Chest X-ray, AP view. Patient: 34 years old, sex F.
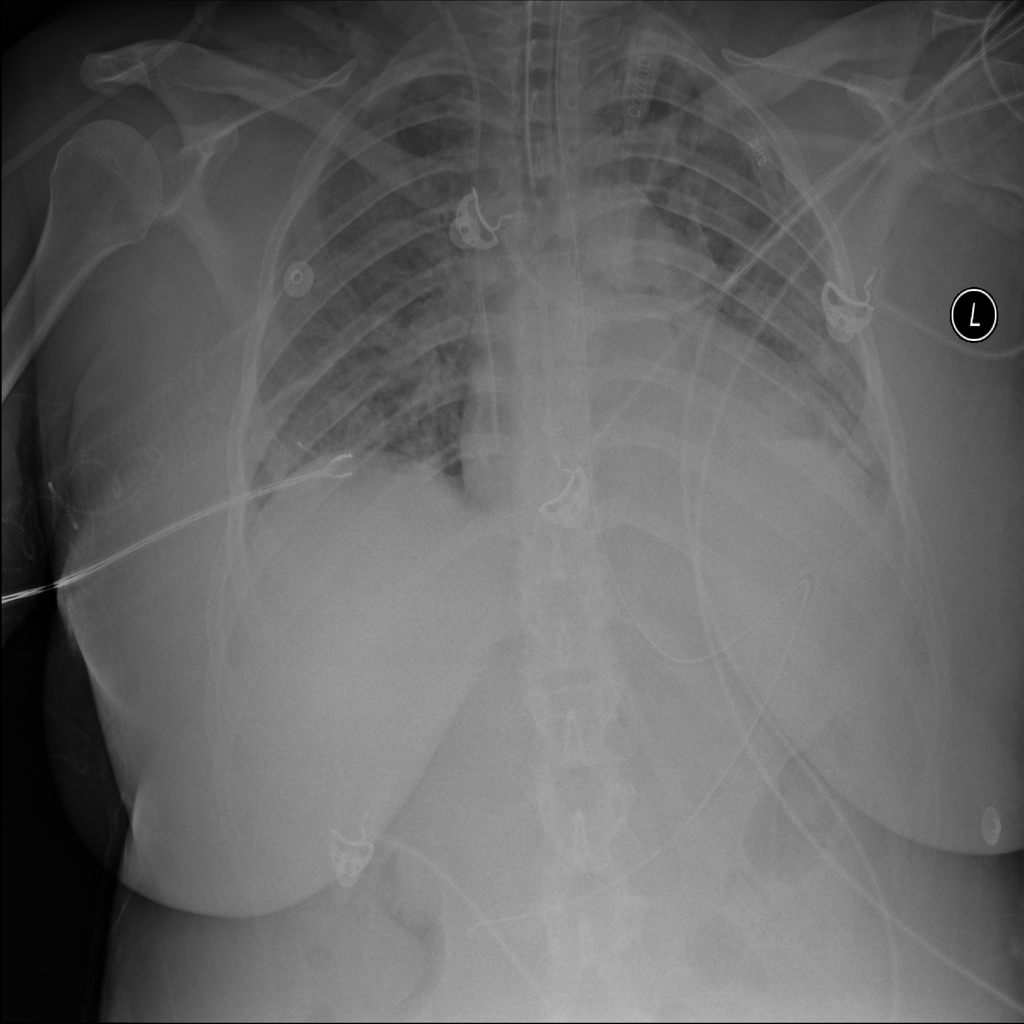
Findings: Infiltration